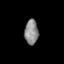
Tissue: prostate
Cell type: T cells
Senescence score: 0.3485
Nuclear area (px): 329
Mean DAPI intensity: 138.936